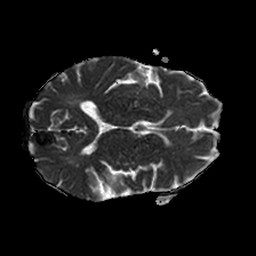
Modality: ADC
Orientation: axial
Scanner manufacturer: philips
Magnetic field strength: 1.5 T
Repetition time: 3.395 s
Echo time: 0.06922 s